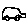
Label: car